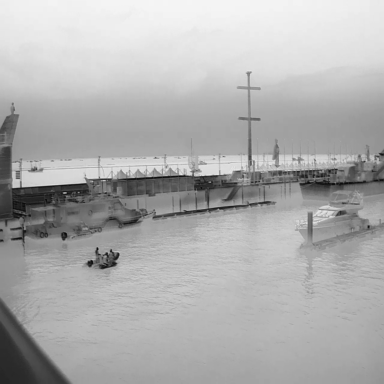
There is a sailboat in the infrared image.